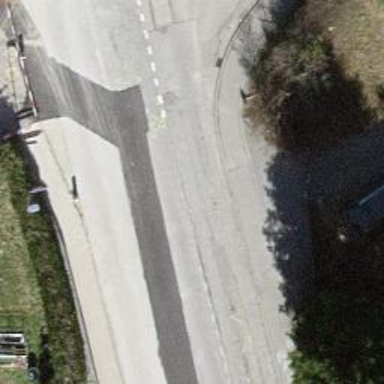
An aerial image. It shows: Bus stop along the road.